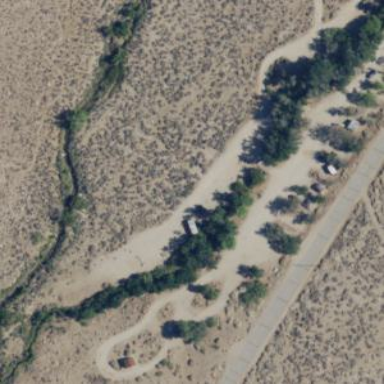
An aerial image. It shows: Camping site with tents and caravans.